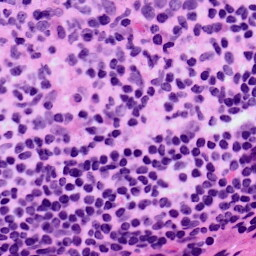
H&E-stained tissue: LymphNode